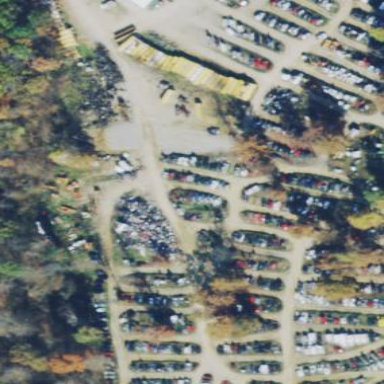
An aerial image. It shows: Industrial area designated for auto wrecking.